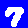
Digit: 7